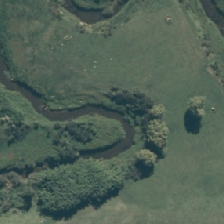
Land cover: deciduous_hardwood